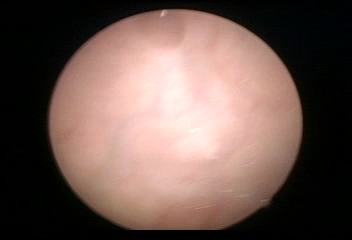
Modality: WLC
Class: Foreign bodies
Subclass: AirBubble
Bladder cancer association: No
Annotated structures: Air bubble